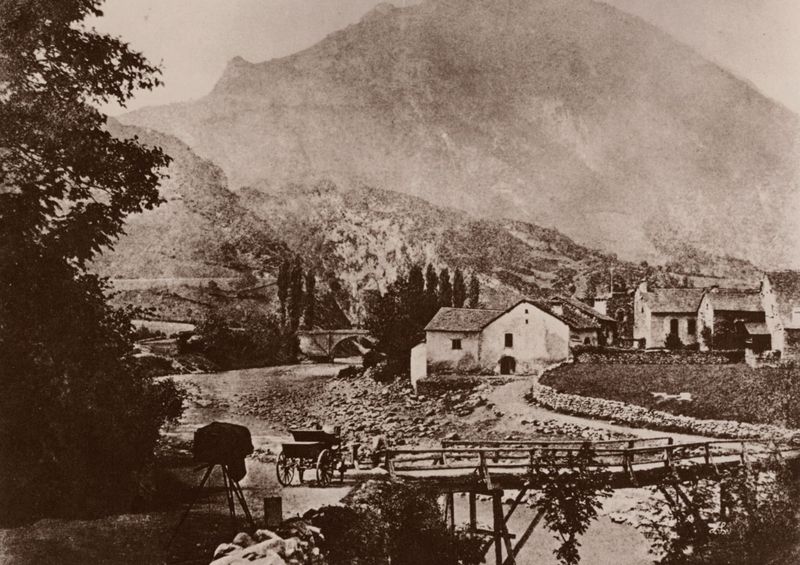
Titel: Die alte Brücke von Laruns (Basses Pyrénées)
Künstler: John Stewart
Schlagwörter: baum, berg, bäume, fluss, landschaft, gebäude, haus, weg, häuser, brücke, berge, gebirge, dorf, dächer, kutsche, foto, fotografie, waagen, kamera